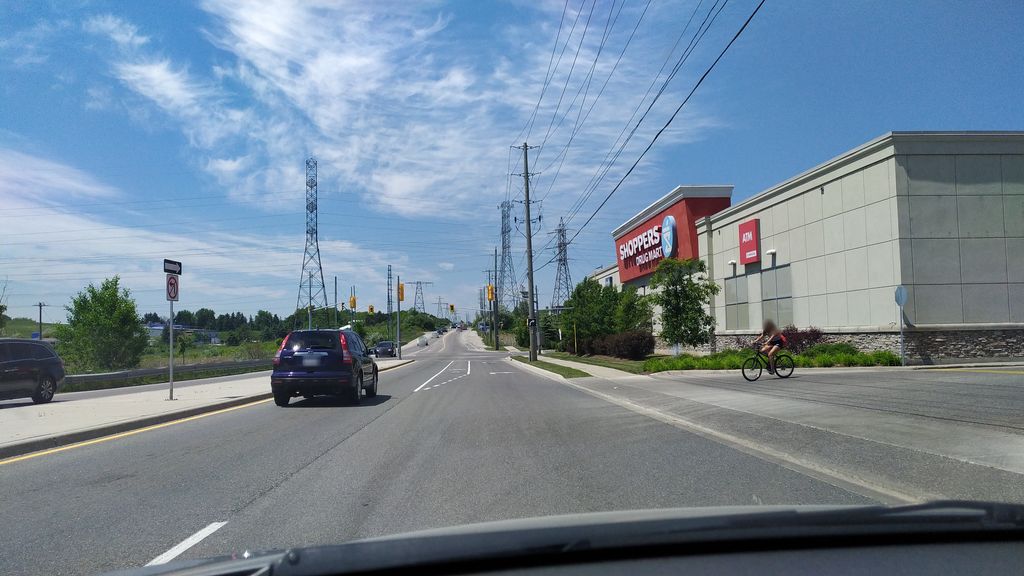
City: kitchener-waterloo